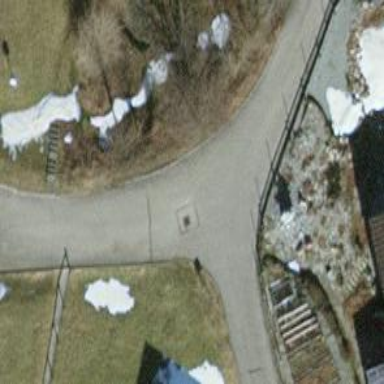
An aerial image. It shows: Driveway.